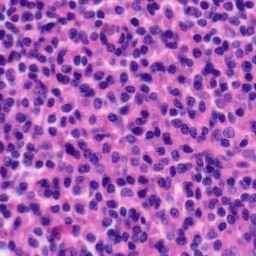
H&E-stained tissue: Tonsil